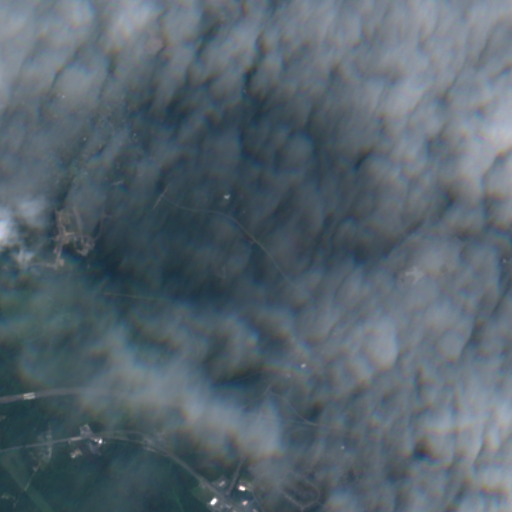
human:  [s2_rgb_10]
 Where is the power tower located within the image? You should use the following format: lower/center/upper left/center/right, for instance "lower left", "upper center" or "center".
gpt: The power tower is located in the lower left of the image.
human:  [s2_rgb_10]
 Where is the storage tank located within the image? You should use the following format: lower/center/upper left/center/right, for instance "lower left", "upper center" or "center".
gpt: The storage tank is located in the lower right of the image.
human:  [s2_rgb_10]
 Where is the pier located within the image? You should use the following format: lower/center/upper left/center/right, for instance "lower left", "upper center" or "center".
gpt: The pier is located in the upper right of the image.
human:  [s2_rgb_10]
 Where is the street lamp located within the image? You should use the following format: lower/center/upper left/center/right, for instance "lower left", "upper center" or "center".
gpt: The street lamp is located in the lower center of the image.
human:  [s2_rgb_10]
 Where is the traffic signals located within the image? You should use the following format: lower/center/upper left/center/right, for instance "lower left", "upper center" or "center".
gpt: The traffic signals is located in the lower center of the image.
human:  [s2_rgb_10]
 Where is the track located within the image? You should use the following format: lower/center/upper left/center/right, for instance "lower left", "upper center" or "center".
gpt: There is no track in the image.